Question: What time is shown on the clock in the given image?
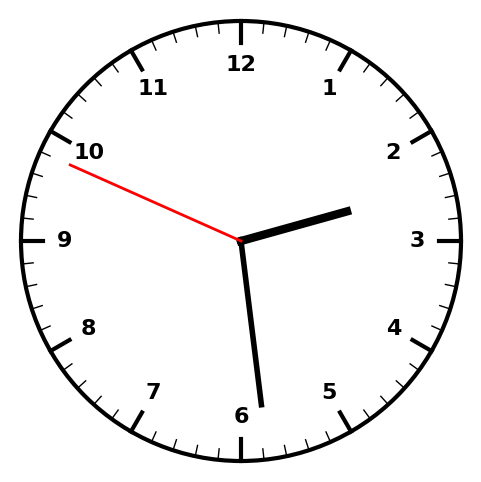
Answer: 02:28:49